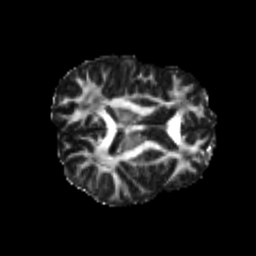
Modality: FA
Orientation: axial
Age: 22
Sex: male
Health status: healthy
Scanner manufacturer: philips
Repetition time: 7.391 s
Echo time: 0.08599 s